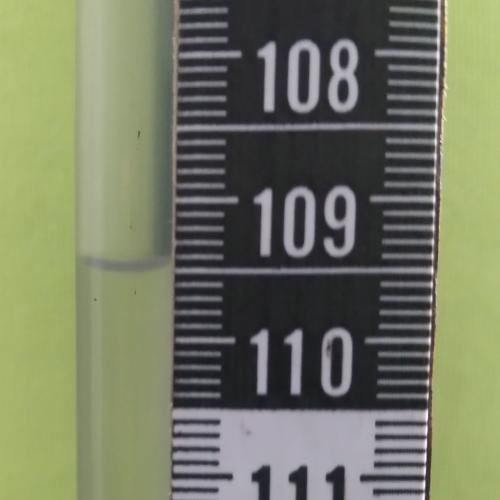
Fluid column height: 109.5 cm